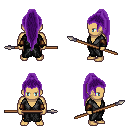
a pixel art fantasy rpg character, male body template, human, tanned skin, gray robe, gold greaves, purple extra-long topknot hairstyle, cloth bracers, spear, four views (front, back, left, right), 2x2 character sprite sheet, small pixel art, hard edges, no anti-aliasing